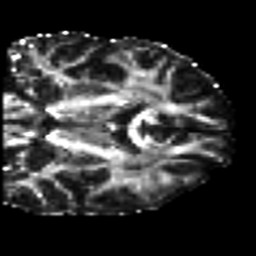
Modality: FA
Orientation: coronal
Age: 21
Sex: male
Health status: ill
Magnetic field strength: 3 T
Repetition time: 9 s
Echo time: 0.093 s